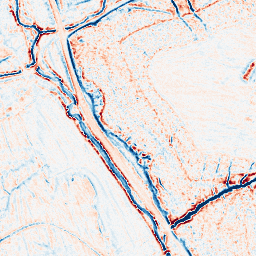
Category: edge_preserving
Decomposition family: bilateral
Decomposition parameters: d: 9
sigma_color: 25
sigma_space: 150
Upsampling method: regularized
Upsampling parameters: scale: 4
lambda_reg: 0.001
Upsampling scale: 4